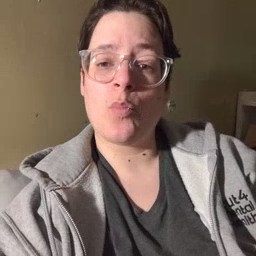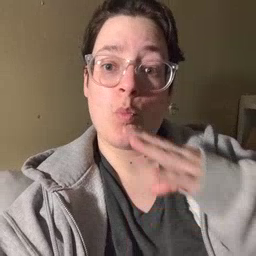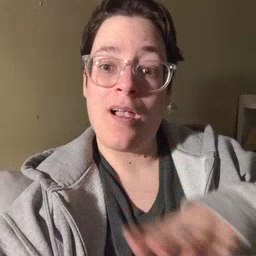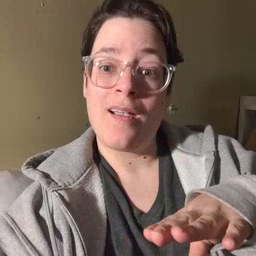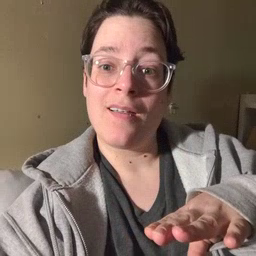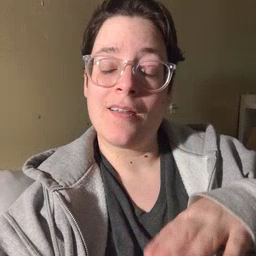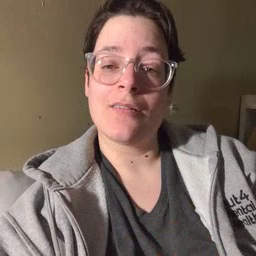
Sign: quiet